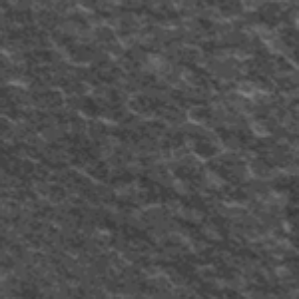
Label: frost